Question: This is more of a logistical question than a programming question. I would like to execute a POST request with multi-part data (an image from the Android app).
I am trying to follow a tutorial on the web that uses a class called MultiPartEntity, supposedly contain in Apache Commons.
I have the newest versions of Apache HttpComponents (that as far as I understand is the successor of Apache Commons HTTP module), but it contains no such class.
Is there a different equivalent class in HttpComponents? Am I missing something? I have search all the documentation I could find to no avail.
Screenshot of my imports for illustrative purposes:

Thank you
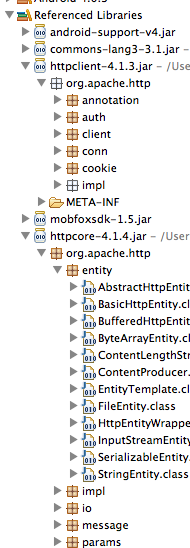
Answer: That class is contained in the 'httpmime' jar. You can download it <URL> for example.